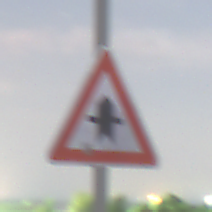
Verkehrszeichen: Vorfahrt
Umgebung: Outdoor, Nature
Tageszeit: Night
Wetter: Overcast
Licht: Artificial
Jahreszeit: NotSpecified
Kontrast: LowContrast